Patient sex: F
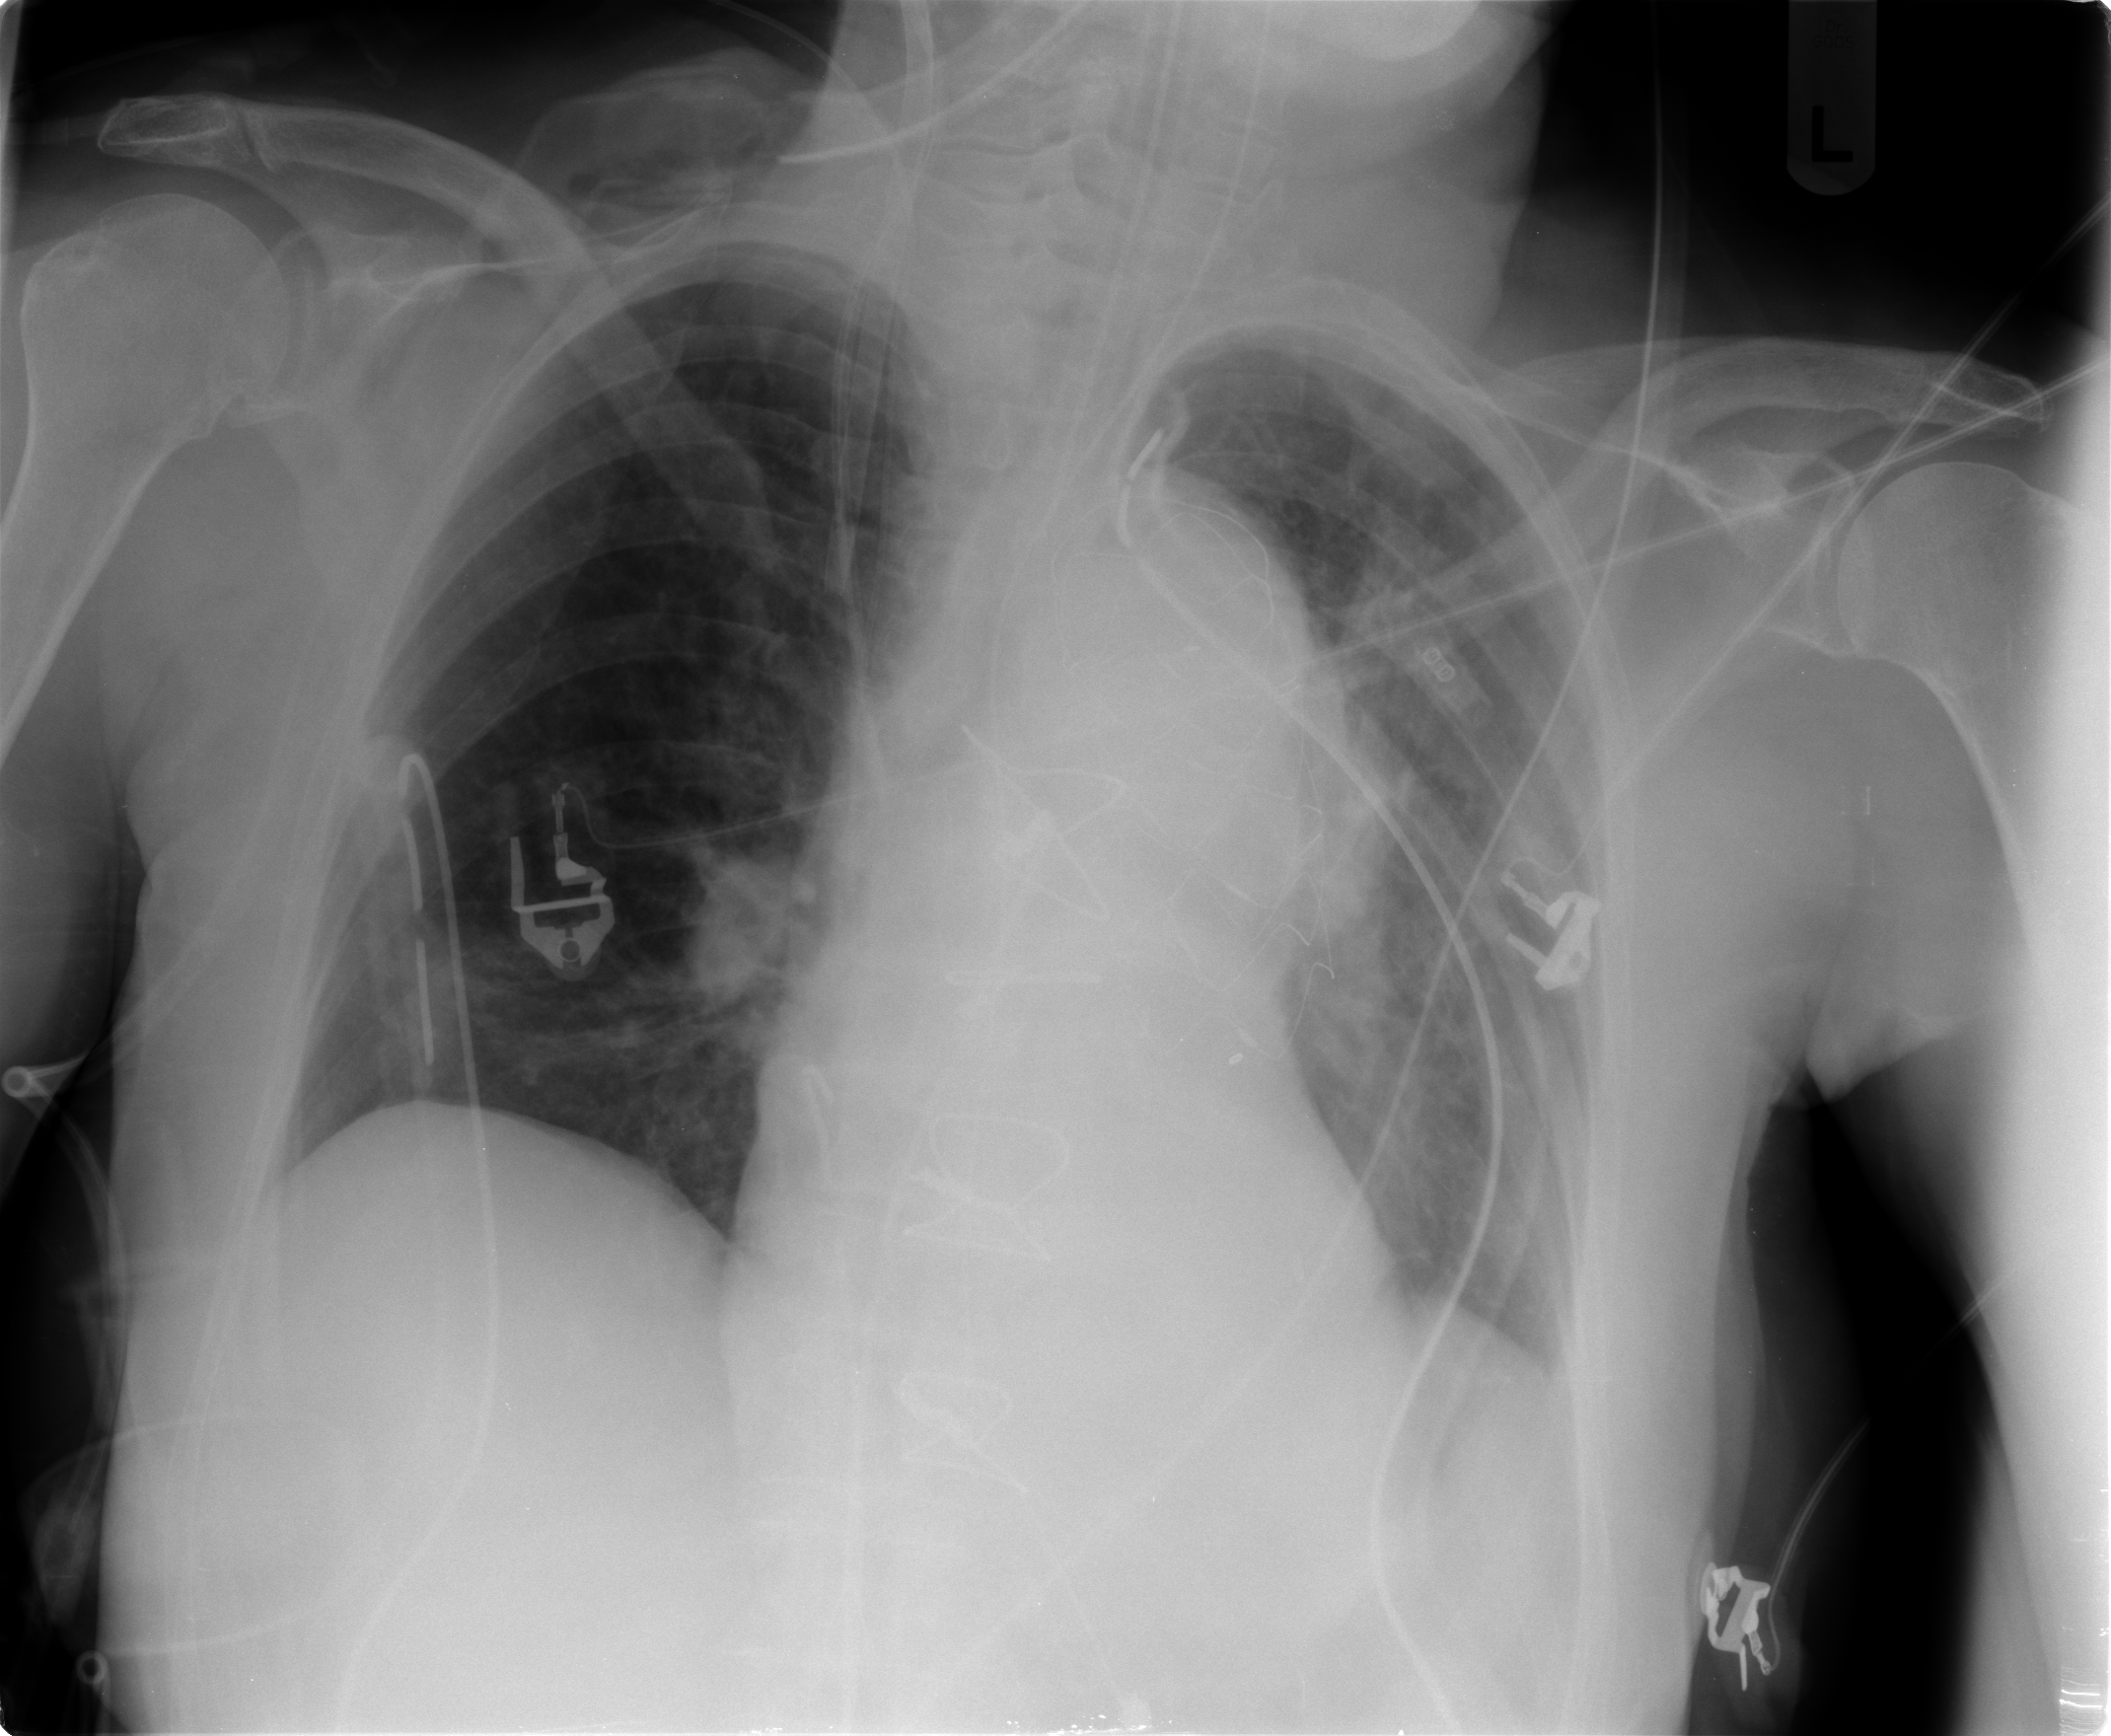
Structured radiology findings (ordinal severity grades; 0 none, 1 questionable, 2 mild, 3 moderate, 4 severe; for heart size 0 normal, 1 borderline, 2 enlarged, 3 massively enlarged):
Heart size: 0
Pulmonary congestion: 0
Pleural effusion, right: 0
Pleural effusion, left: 0
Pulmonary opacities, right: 0
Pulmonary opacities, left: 1
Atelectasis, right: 0
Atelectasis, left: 1